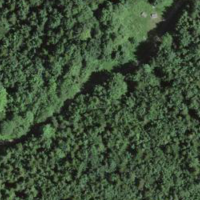
EUNIS habitat code: 41
Species observed at this site:
Impatiens balfourii